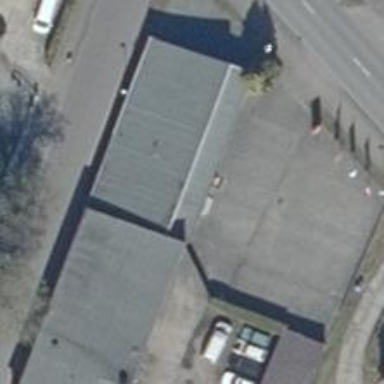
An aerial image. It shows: Shop specializing in motorcycles.